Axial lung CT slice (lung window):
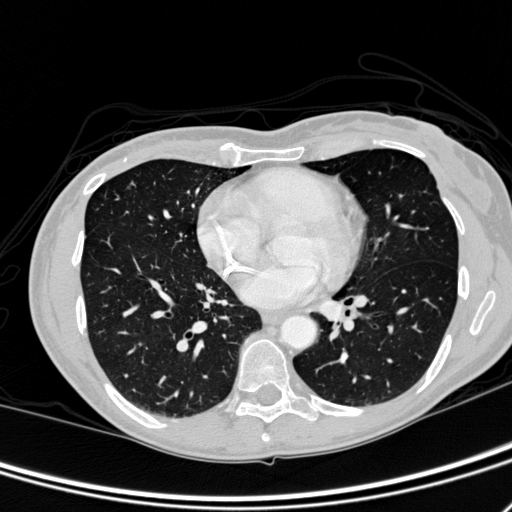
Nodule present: yes
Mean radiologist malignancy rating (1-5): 3